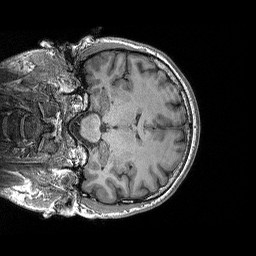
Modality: T1w
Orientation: coronal
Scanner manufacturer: siemens
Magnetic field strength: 3 T
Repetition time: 2.3 s
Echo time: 0.00298 s